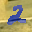
Label: 2